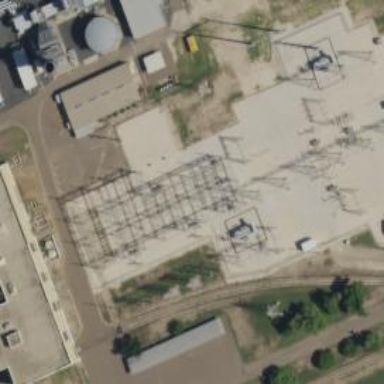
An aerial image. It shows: Switch for power supply.